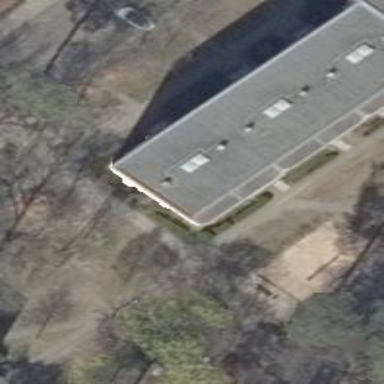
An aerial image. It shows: Building with apartments and flat roof.